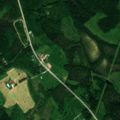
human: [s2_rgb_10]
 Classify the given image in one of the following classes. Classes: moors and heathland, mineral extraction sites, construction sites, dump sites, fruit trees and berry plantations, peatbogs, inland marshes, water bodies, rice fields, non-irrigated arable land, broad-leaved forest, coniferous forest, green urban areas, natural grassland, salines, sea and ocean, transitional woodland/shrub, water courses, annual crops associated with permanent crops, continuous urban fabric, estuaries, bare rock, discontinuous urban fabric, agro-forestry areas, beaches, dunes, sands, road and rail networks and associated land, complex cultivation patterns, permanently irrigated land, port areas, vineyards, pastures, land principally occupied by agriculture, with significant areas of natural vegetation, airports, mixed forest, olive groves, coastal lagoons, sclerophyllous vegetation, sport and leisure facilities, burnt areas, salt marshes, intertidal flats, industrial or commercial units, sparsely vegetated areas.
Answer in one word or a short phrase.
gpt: land principally occupied by agriculture, with significant areas of natural vegetation, coniferous forest, mixed forest, transitional woodland/shrub